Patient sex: M
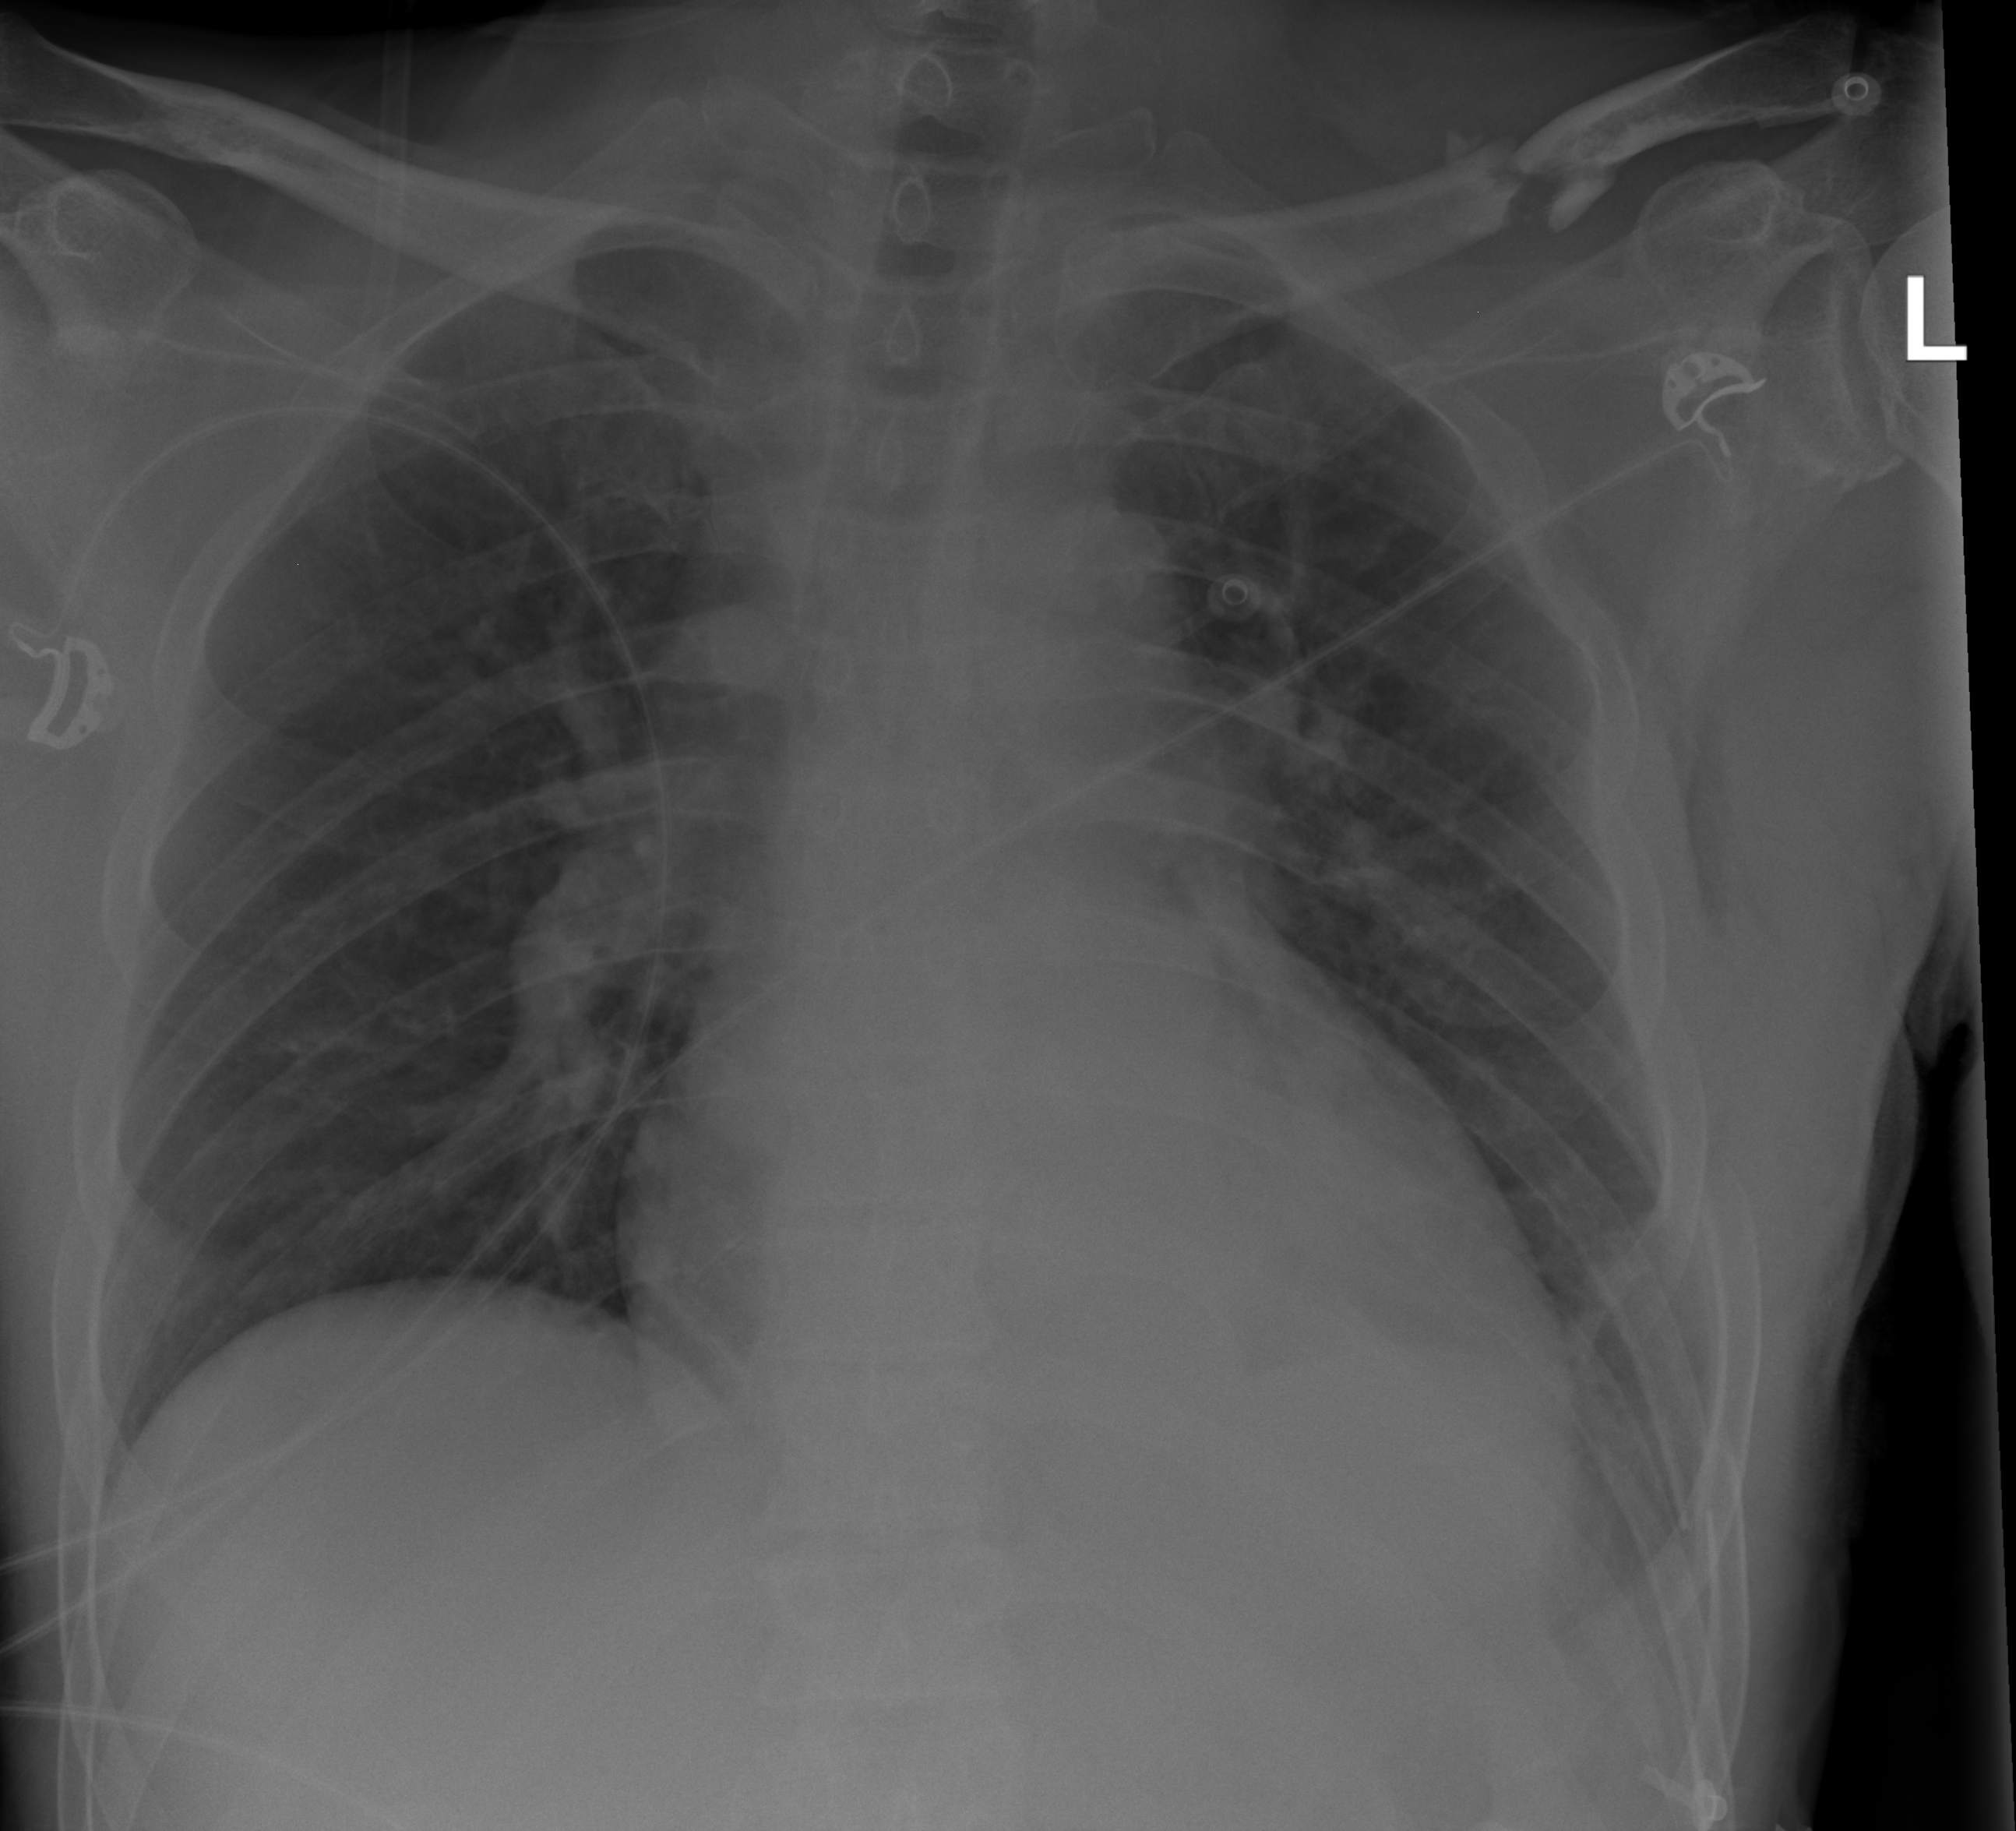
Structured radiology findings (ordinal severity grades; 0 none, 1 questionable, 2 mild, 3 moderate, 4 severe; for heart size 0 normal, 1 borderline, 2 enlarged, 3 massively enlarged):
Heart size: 2
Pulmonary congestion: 0
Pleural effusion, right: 0
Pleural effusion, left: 2
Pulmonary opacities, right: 0
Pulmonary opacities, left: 0
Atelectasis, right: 0
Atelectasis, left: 2